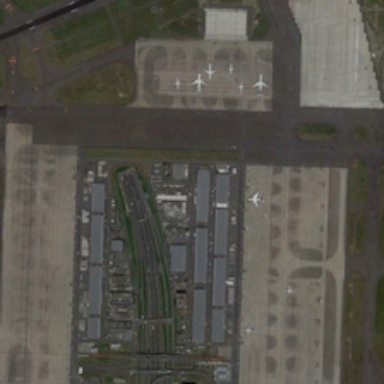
Some white planes are in an airport .